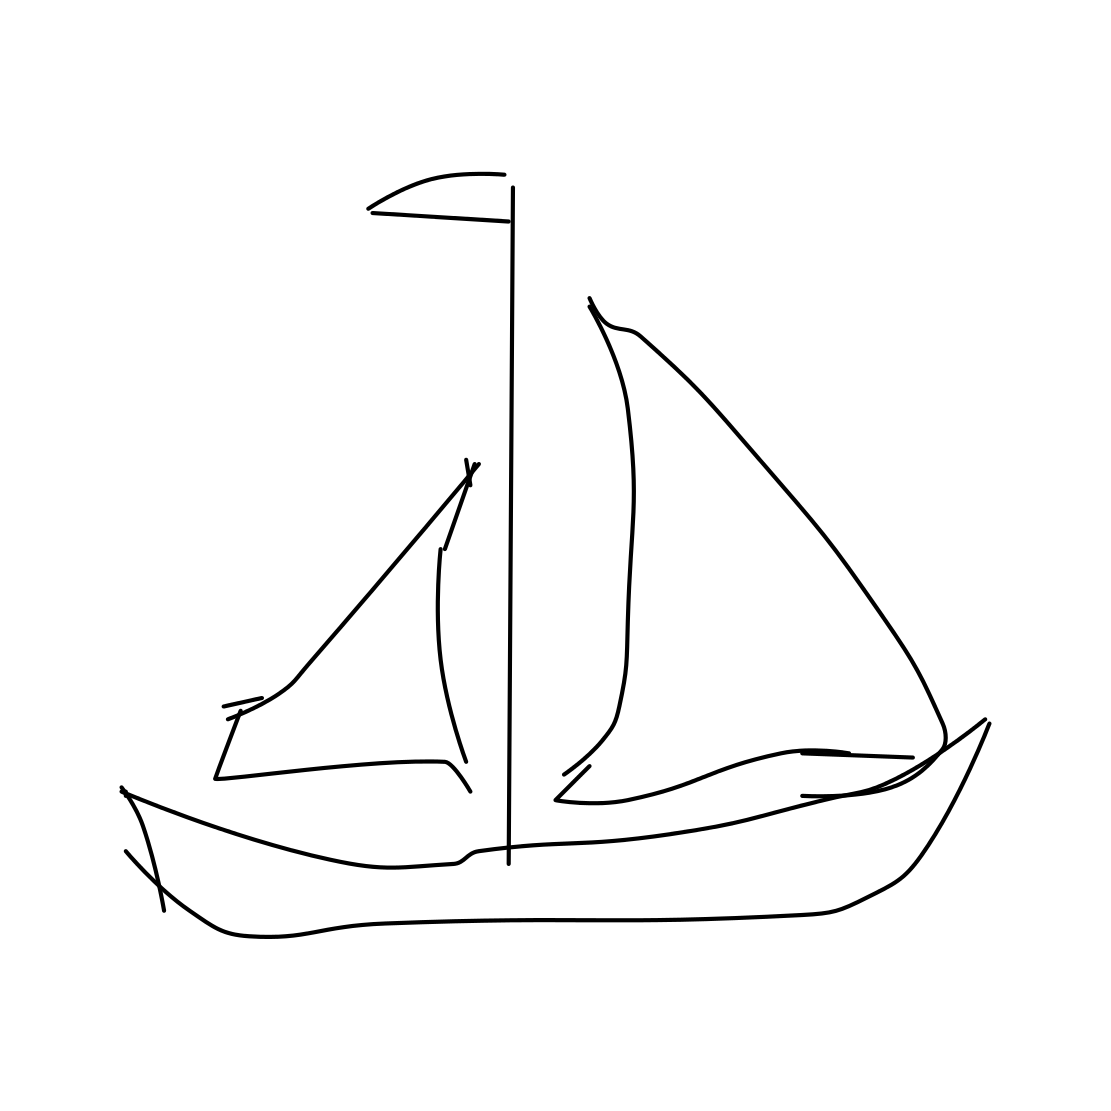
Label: sailboat